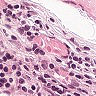
Metastatic tissue present: yes